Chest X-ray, AP view. Patient: 56 years old, sex F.
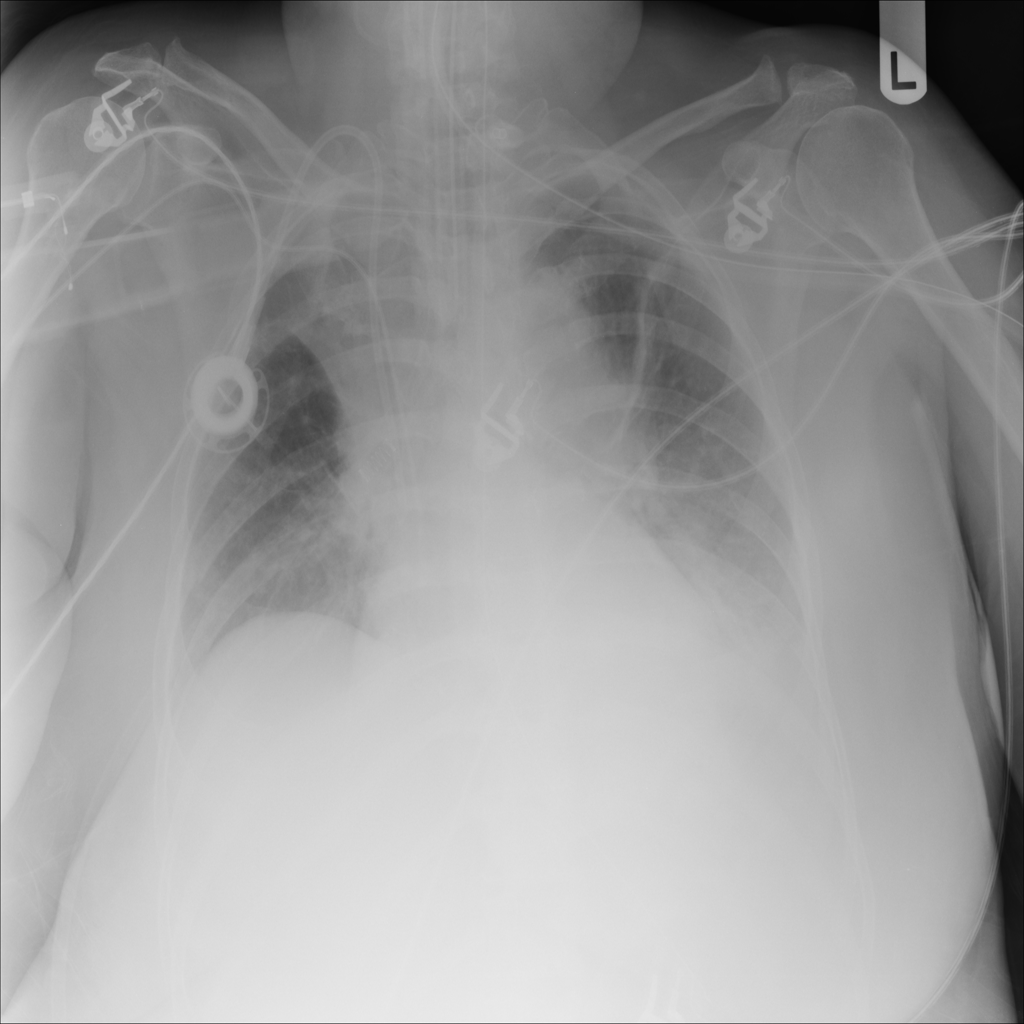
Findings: Atelectasis, Consolidation